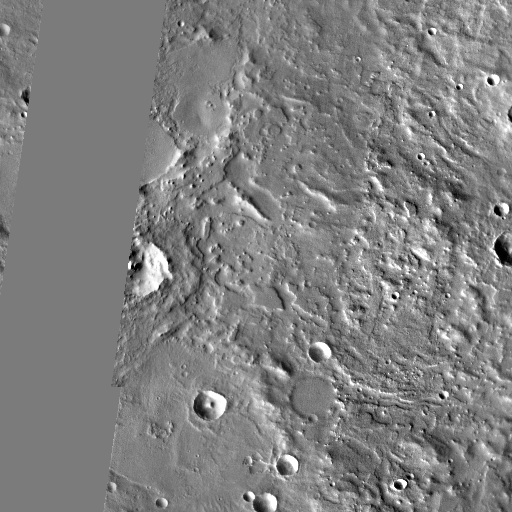
Crater classes present: Background, Other, Layered, Buried